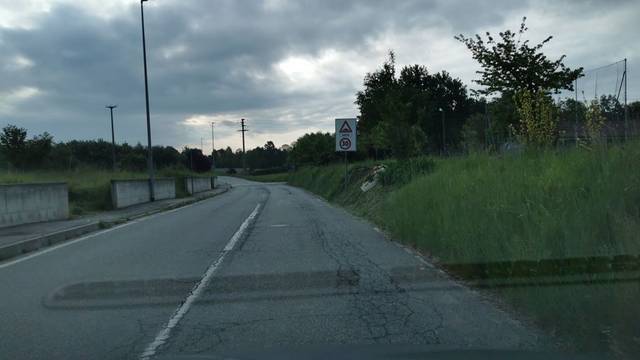
Region: Italy
Coordinates: 45.277, 7.629